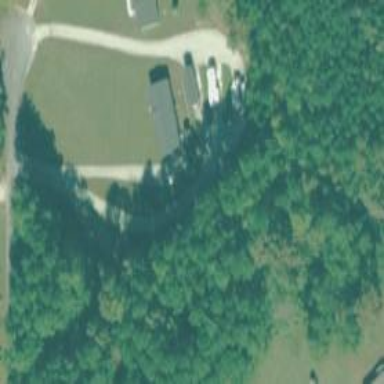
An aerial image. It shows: Driveway leading to service road.